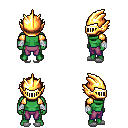
a pixel art fantasy rpg character, male body template, orc, green skin, gold arm armor, magenta pants, dark blonde short bangs hairstyle, gold helm, white cloth bandages, white slippers, four views (front, back, left, right), 2x2 character sprite sheet, small pixel art, hard edges, no anti-aliasing